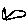
Label: fish